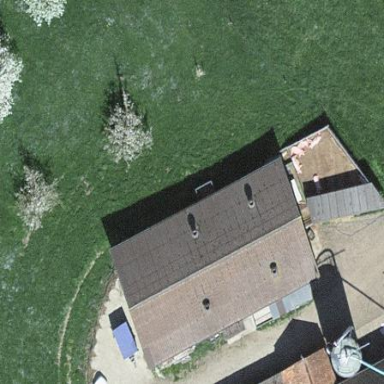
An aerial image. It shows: Sty building.